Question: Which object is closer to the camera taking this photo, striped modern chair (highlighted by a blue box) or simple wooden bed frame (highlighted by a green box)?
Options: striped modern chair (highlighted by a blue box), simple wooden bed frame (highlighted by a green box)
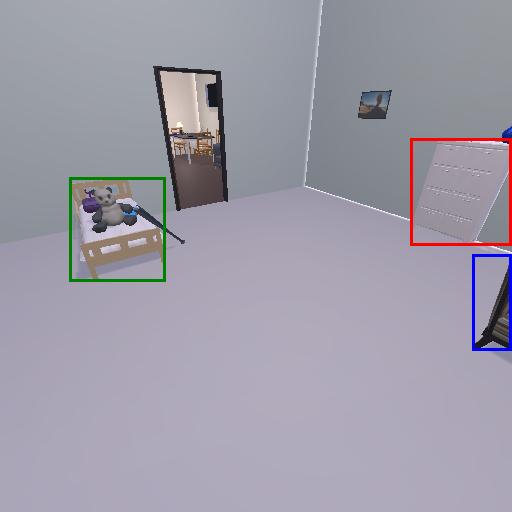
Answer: striped modern chair (highlighted by a blue box)